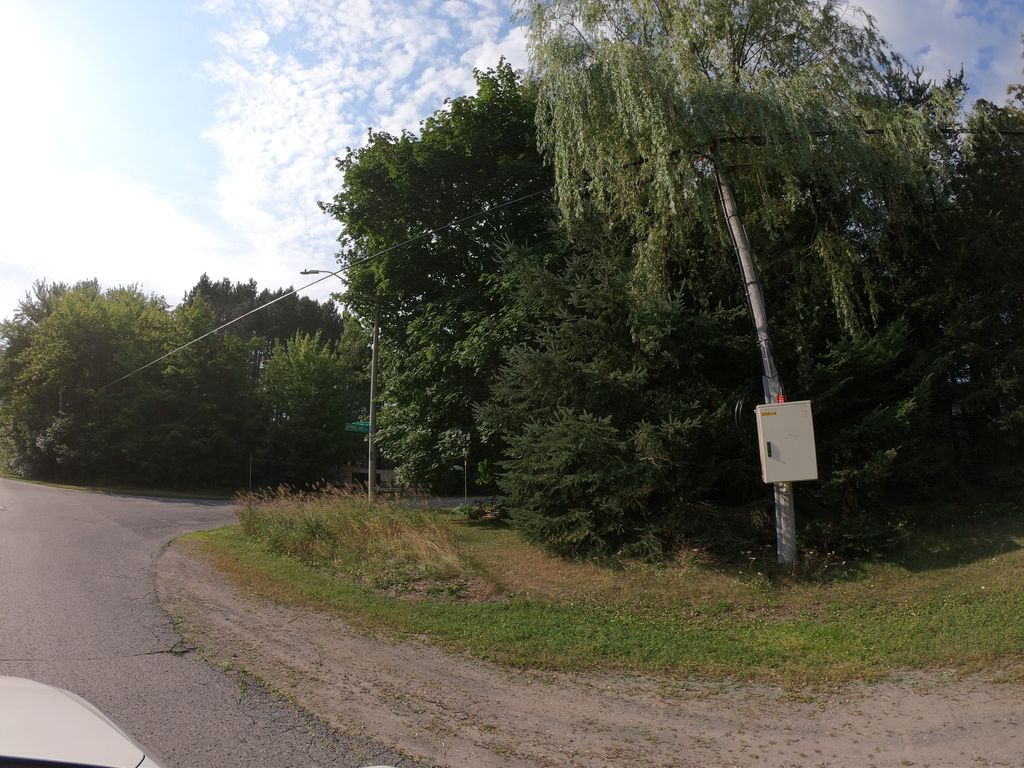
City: ottawa-gatineau